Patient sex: F
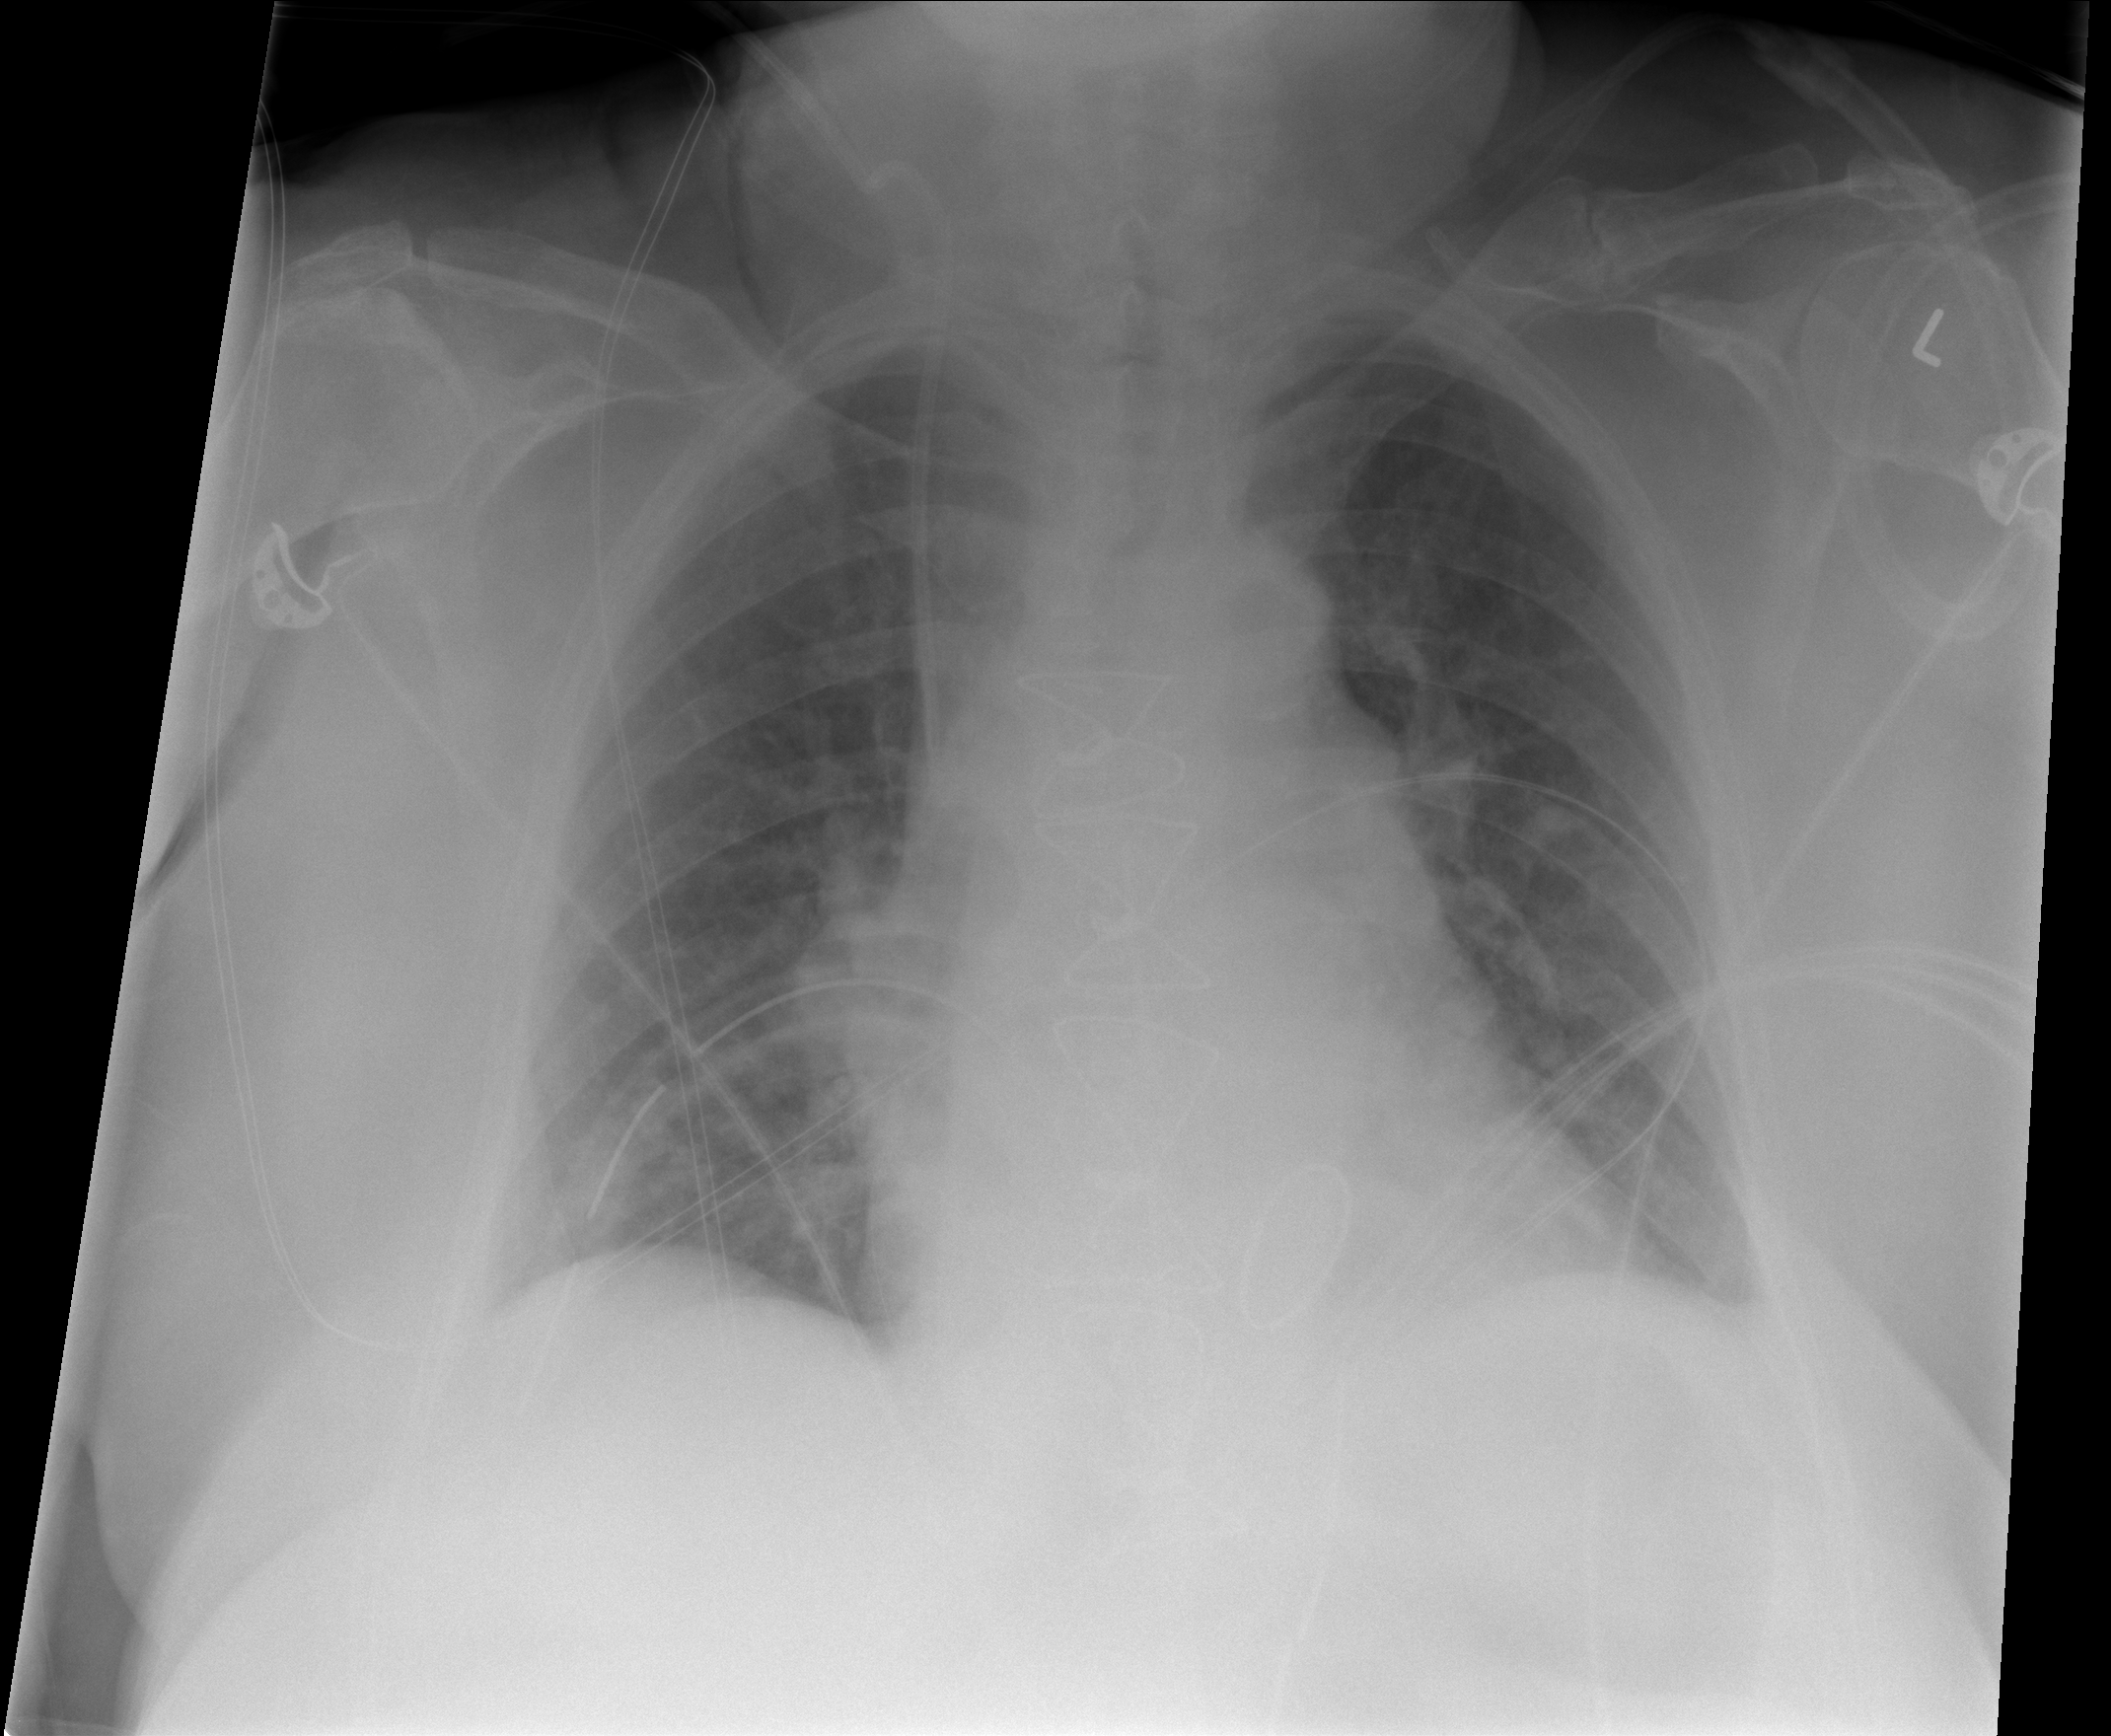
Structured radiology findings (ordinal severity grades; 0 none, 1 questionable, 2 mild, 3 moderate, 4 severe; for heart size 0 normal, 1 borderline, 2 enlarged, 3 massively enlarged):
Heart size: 1
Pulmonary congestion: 2
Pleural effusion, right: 0
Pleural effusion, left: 1
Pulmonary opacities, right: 1
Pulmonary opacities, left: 1
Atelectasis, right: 1
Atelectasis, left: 1